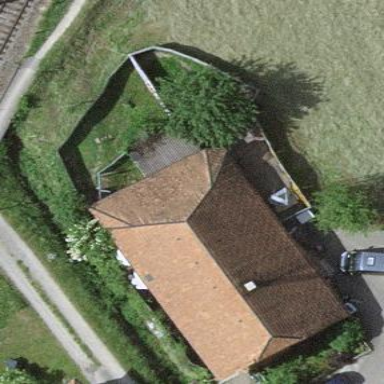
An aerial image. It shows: Farm building.